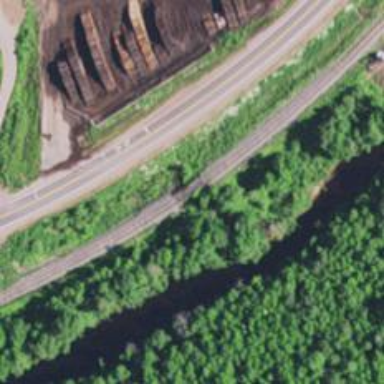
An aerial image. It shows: Disused railway bridge with one track.